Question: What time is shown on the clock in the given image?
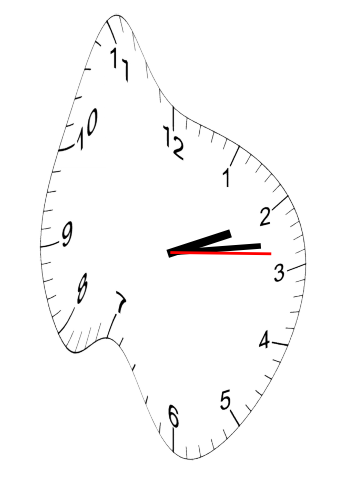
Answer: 02:13:14